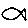
Label: fish